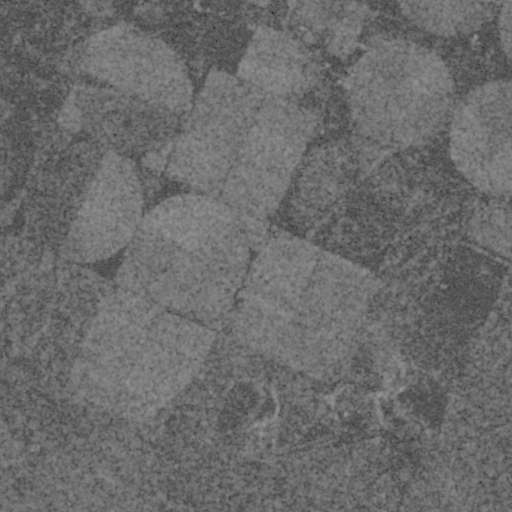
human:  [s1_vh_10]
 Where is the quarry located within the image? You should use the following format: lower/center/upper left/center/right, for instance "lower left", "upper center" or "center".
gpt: The quarry is located in the lower right of the image.
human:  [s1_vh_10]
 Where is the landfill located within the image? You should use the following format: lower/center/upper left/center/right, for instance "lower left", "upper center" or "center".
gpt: There is no landfill in the image.

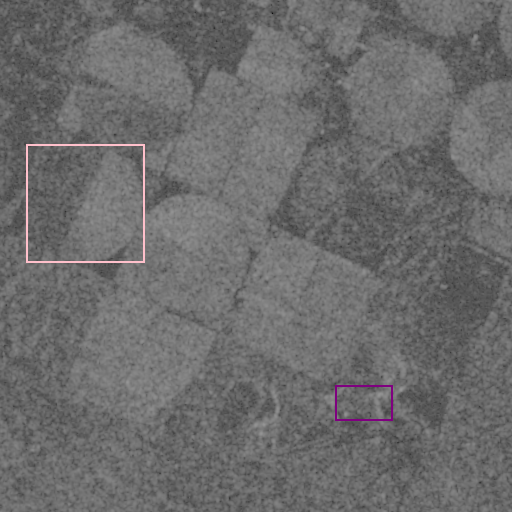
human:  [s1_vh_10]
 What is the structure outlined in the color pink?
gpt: The structure outlined in pink is a crop field.
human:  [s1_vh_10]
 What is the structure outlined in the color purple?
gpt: The structure outlined in purple is a quarry.
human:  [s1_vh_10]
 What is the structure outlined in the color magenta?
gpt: There is no magenta outline.